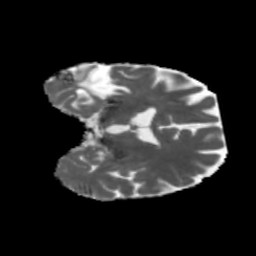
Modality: MD
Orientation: coronal
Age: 47
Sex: male
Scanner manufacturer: siemens
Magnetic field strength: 3 T
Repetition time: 5.47 s
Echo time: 0.0854 s